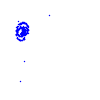
Particle: electron